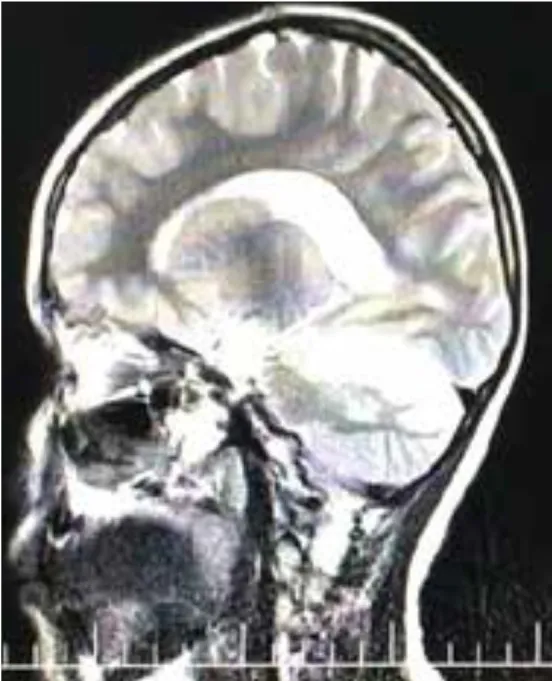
Sagittal plane of brain MRI. On second day.
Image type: radiology (mri)